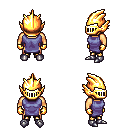
a pixel art fantasy rpg character, male body template, human, tanned skin, chain tabard jacket, gold greaves, brown mohawk hairstyle, gold helm, gold gloves, metal boots, four views (front, back, left, right), 2x2 character sprite sheet, small pixel art, hard edges, no anti-aliasing